Interaction volume radius: 5 \u00c5
Interaction volume height: 10 \u00c5
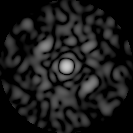
Disorder parameter: 0.8114